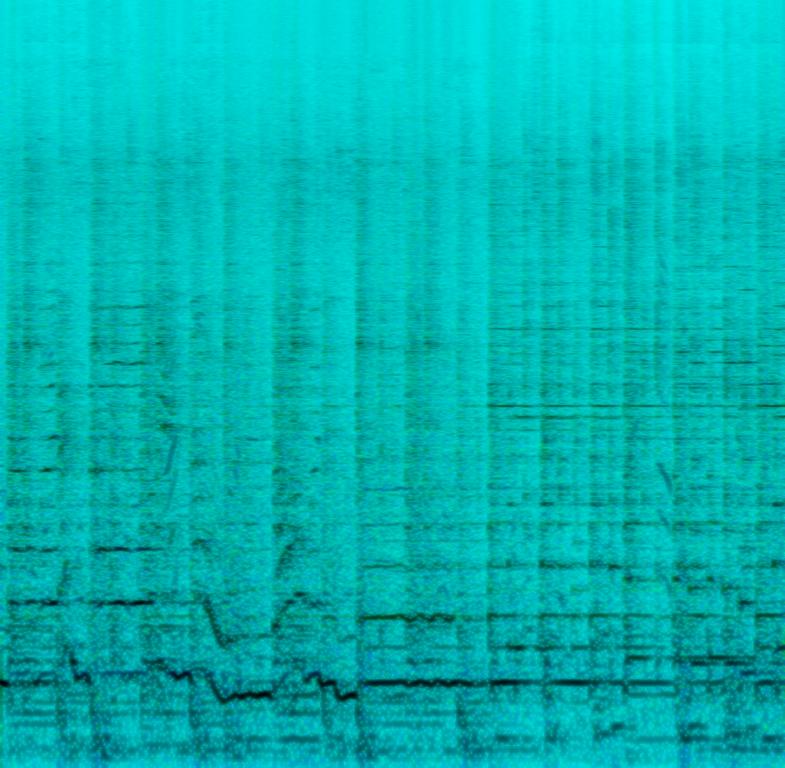
This is an Indian film music piece. It is an instrumental piece. There is a sitar playing the melody. The tabla percussion is keeping the rhythm in the background. The atmosphere is lively. This piece is a good folk dance accompaniment piece.